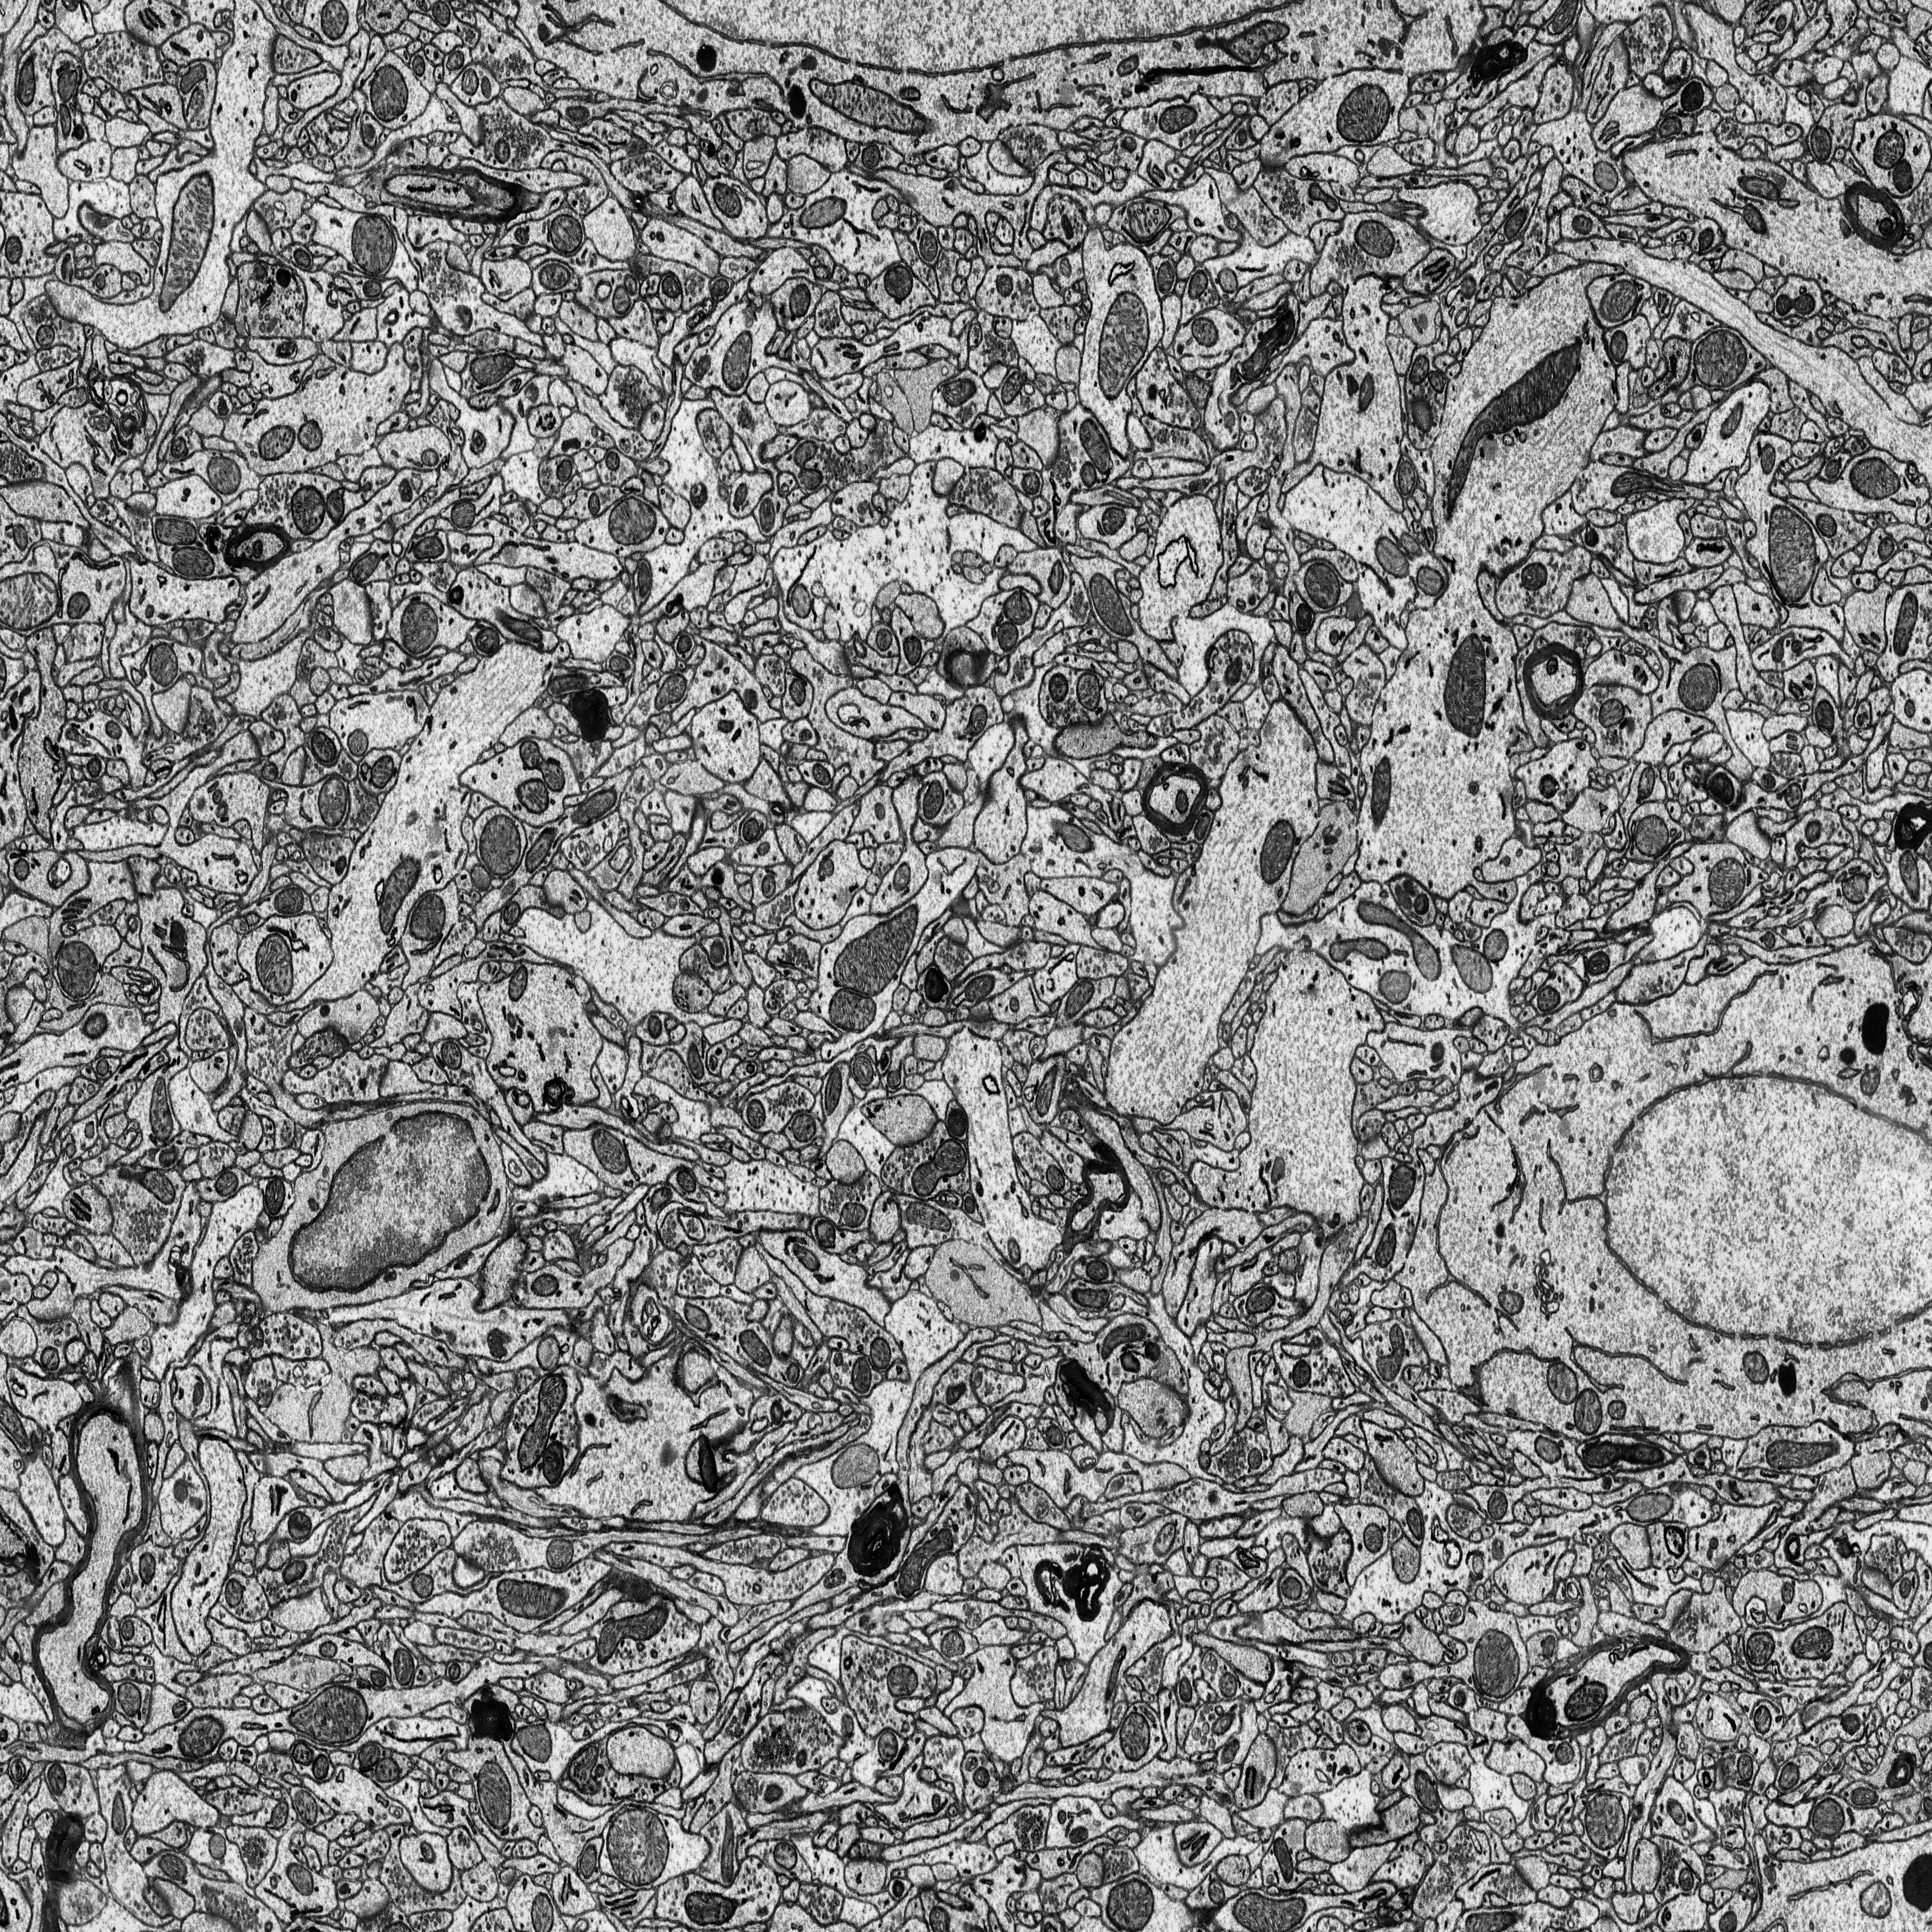
Electron microscopy slice of rat cortex tissue
Slice depth (z): 142
Mitochondria instances in slice: 420